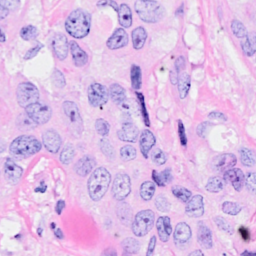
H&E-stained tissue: Breast